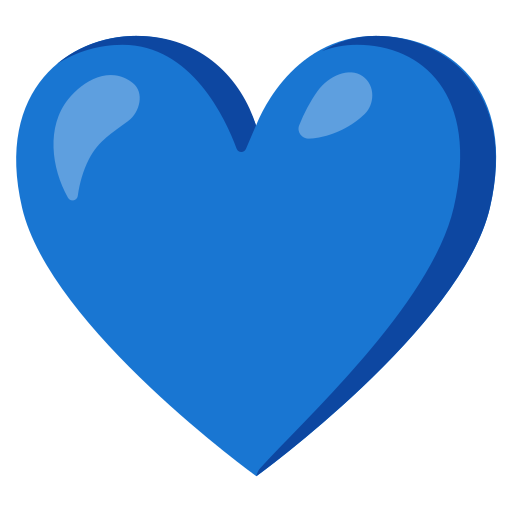
Emoji: 💙